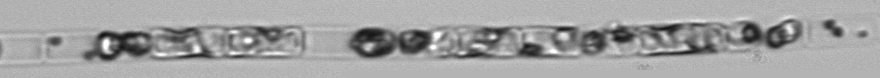
Label: Guinardia_delicatula_TAG_internal_parasite